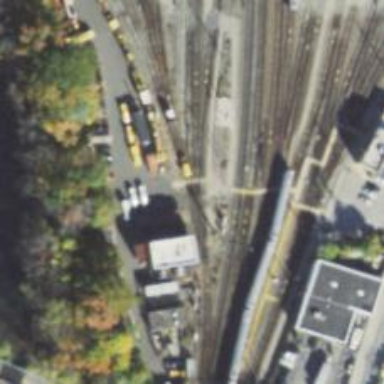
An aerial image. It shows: Electrified rail service yard.